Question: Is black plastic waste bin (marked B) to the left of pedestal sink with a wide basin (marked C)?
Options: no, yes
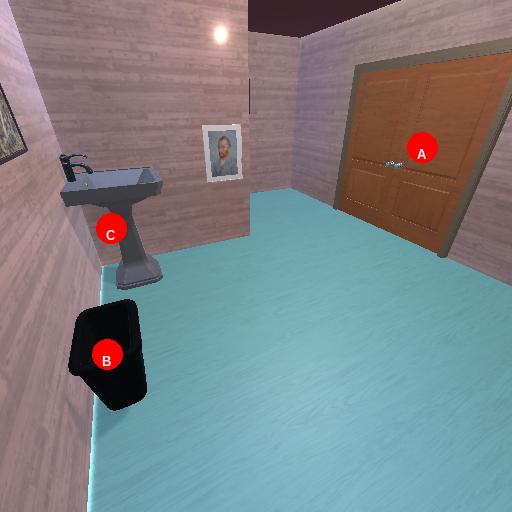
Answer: no